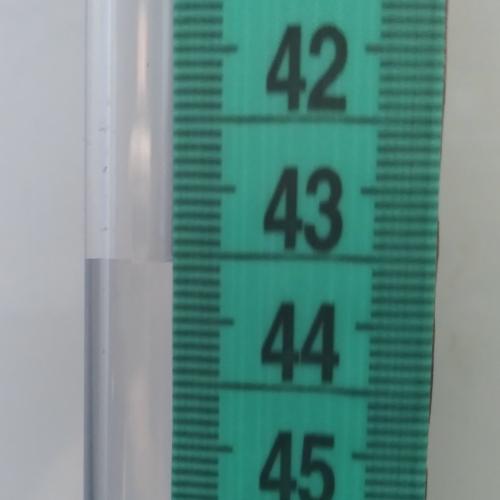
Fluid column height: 43.6 cm